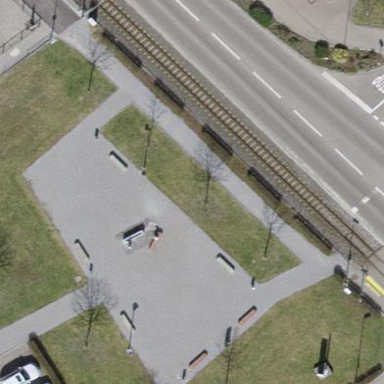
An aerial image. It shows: Lovely park for leisure and relaxation.